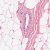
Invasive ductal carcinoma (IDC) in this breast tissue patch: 0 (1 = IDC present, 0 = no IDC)